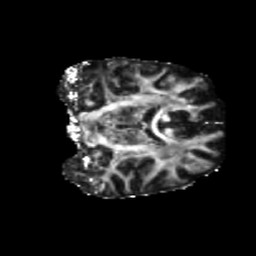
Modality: FA
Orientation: coronal
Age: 71
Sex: female
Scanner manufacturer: siemens
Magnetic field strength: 3 T
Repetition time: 5.25 s
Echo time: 0.08 s